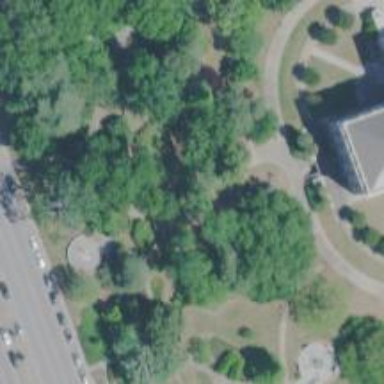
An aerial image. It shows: Historic monument.